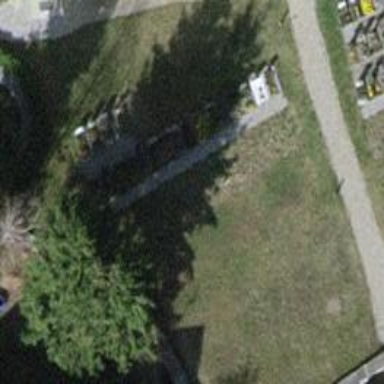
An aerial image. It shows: Cemetery.